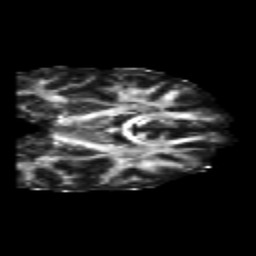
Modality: FA
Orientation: coronal
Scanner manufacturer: siemens
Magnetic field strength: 3 T
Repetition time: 6.8 s
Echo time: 0.093 s